Brain MRI, t2w sequence, axial 2D slice.
Patient: age 33, sex F, weight 95 kg, height 1.95 m
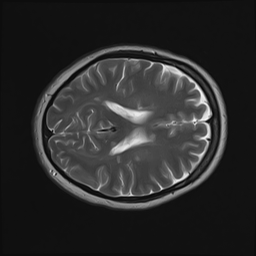